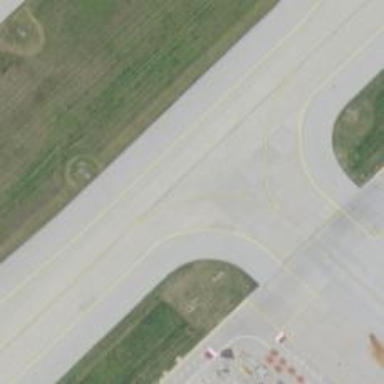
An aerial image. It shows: Image of taxiway at airport.